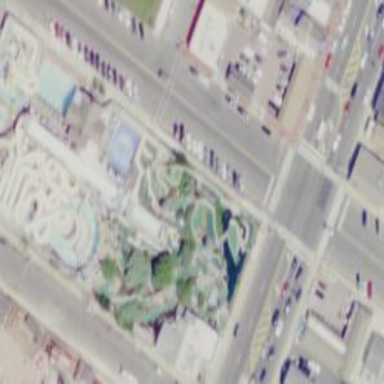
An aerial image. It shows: Water slide attraction.